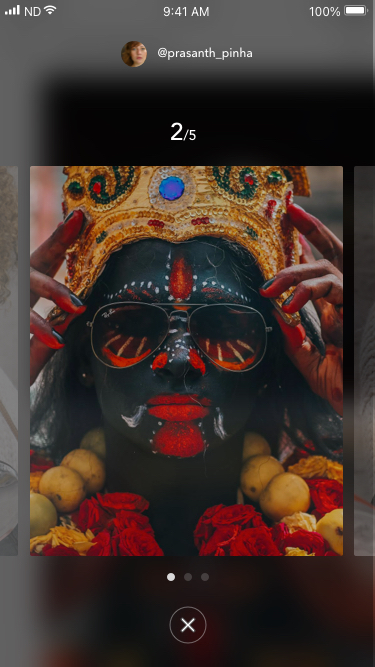
Text in this UI design:
@vasanthramu
2/5
@prasanth_pinha